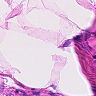
Metastatic tissue present: no